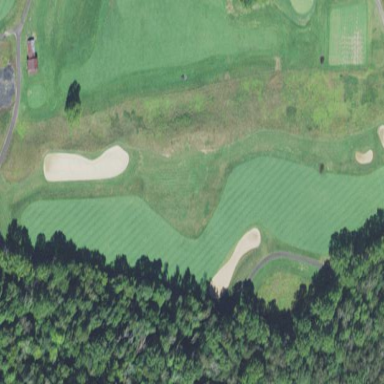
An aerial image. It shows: Rough area on grassy golf course.